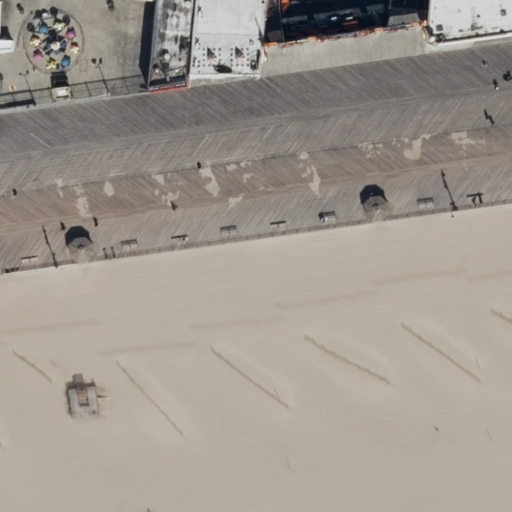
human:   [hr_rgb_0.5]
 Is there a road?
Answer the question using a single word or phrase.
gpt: yes

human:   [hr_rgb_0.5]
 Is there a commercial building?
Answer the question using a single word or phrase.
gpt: no

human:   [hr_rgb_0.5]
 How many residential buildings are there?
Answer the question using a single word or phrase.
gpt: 3

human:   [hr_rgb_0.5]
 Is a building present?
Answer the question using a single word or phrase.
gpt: yes

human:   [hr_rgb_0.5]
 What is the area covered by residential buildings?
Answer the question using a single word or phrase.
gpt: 243m2

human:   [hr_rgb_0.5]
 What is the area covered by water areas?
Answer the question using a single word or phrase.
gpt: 0m2

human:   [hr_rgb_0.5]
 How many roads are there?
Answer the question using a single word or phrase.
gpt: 1

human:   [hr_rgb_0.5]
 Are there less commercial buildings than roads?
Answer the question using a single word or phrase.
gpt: yes

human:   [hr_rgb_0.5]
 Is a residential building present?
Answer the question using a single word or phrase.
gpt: yes

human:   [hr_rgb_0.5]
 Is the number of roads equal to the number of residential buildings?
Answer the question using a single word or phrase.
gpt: no

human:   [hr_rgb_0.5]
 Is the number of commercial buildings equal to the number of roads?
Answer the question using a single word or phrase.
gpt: no

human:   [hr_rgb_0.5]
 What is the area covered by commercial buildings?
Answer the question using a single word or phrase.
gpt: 0m2

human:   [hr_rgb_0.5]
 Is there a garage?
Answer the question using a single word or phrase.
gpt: no

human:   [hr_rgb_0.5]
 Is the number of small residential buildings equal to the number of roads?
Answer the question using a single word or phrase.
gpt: no

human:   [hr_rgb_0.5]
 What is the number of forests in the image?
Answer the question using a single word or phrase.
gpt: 0

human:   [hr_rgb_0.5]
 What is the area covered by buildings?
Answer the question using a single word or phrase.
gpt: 243m2

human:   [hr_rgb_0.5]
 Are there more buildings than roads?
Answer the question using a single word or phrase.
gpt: yes

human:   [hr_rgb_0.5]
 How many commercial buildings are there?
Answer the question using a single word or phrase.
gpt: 0

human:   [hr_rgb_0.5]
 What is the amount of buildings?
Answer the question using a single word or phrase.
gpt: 3

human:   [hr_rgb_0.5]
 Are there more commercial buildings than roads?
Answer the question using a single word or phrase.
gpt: no

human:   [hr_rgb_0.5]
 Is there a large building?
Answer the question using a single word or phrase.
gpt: no

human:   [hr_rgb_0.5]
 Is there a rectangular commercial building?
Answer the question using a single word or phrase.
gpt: no

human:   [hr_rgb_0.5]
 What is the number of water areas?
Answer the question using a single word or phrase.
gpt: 0

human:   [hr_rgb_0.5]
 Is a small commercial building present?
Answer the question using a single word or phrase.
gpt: no

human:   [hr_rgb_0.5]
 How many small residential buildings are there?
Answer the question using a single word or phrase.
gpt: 2

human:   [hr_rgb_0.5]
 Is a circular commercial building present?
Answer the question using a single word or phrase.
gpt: no

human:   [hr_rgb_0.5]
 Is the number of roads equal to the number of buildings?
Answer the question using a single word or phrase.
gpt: no

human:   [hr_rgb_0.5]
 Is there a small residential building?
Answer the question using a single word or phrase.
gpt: yes

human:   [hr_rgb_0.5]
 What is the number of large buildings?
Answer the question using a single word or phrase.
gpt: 0

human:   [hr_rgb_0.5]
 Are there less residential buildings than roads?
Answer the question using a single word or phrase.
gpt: no

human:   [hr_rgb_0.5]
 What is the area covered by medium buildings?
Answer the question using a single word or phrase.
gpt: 118m2

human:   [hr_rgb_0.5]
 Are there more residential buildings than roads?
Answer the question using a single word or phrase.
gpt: yes

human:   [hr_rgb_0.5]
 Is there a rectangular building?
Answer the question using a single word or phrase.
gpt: yes

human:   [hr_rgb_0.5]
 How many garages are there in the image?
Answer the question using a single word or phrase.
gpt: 0

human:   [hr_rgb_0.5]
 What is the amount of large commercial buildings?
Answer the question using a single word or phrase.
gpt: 0

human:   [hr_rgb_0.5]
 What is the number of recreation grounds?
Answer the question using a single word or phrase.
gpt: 0

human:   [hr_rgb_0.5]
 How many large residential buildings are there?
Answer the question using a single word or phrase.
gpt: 0

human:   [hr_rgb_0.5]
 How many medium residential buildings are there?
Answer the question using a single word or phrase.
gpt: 1

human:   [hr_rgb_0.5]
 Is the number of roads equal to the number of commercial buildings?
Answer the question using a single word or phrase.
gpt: no

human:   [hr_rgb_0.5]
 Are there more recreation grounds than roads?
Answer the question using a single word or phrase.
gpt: no

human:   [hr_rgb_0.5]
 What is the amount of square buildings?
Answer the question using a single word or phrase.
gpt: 0

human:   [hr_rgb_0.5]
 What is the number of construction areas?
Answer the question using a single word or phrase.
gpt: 0

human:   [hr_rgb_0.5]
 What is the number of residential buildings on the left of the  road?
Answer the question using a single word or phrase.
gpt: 1

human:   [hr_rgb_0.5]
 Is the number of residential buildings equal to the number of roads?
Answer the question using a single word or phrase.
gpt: no

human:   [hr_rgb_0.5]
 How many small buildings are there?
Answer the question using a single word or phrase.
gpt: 2

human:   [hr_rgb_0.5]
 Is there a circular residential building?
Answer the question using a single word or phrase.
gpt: no

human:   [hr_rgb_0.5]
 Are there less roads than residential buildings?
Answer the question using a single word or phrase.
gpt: yes

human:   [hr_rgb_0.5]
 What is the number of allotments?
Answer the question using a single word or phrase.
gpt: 0

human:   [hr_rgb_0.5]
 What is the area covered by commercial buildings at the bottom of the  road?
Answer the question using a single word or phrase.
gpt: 0m2

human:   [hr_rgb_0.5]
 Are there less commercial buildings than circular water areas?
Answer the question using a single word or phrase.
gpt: no

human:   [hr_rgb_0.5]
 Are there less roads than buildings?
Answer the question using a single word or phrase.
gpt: yes

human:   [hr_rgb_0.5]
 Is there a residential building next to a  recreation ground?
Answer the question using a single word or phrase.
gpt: no

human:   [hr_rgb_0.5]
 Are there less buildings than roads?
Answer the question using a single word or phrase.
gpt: no

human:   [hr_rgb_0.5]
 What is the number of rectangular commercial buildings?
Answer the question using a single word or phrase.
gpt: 0

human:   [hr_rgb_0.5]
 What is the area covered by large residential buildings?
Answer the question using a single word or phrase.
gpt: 0m2

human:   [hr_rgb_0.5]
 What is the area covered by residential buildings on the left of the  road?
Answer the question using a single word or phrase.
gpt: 118m2

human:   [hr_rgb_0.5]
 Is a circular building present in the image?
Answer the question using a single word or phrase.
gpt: no

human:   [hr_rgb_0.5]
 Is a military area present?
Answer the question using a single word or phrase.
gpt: no

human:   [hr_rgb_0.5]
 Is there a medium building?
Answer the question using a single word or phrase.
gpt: yes

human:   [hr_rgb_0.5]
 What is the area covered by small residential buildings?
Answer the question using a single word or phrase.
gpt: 125m2

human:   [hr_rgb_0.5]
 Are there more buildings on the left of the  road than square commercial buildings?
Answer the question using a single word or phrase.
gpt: yes

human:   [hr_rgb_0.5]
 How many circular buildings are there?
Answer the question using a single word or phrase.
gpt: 0

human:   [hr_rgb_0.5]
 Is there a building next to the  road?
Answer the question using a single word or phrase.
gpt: yes

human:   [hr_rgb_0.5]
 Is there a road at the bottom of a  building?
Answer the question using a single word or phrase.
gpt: yes